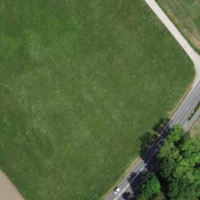
EUNIS habitat code: 52
Species observed at this site:
Oenanthe oenanthe
Saxicola rubetra
Ficedula hypoleuca